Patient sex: M
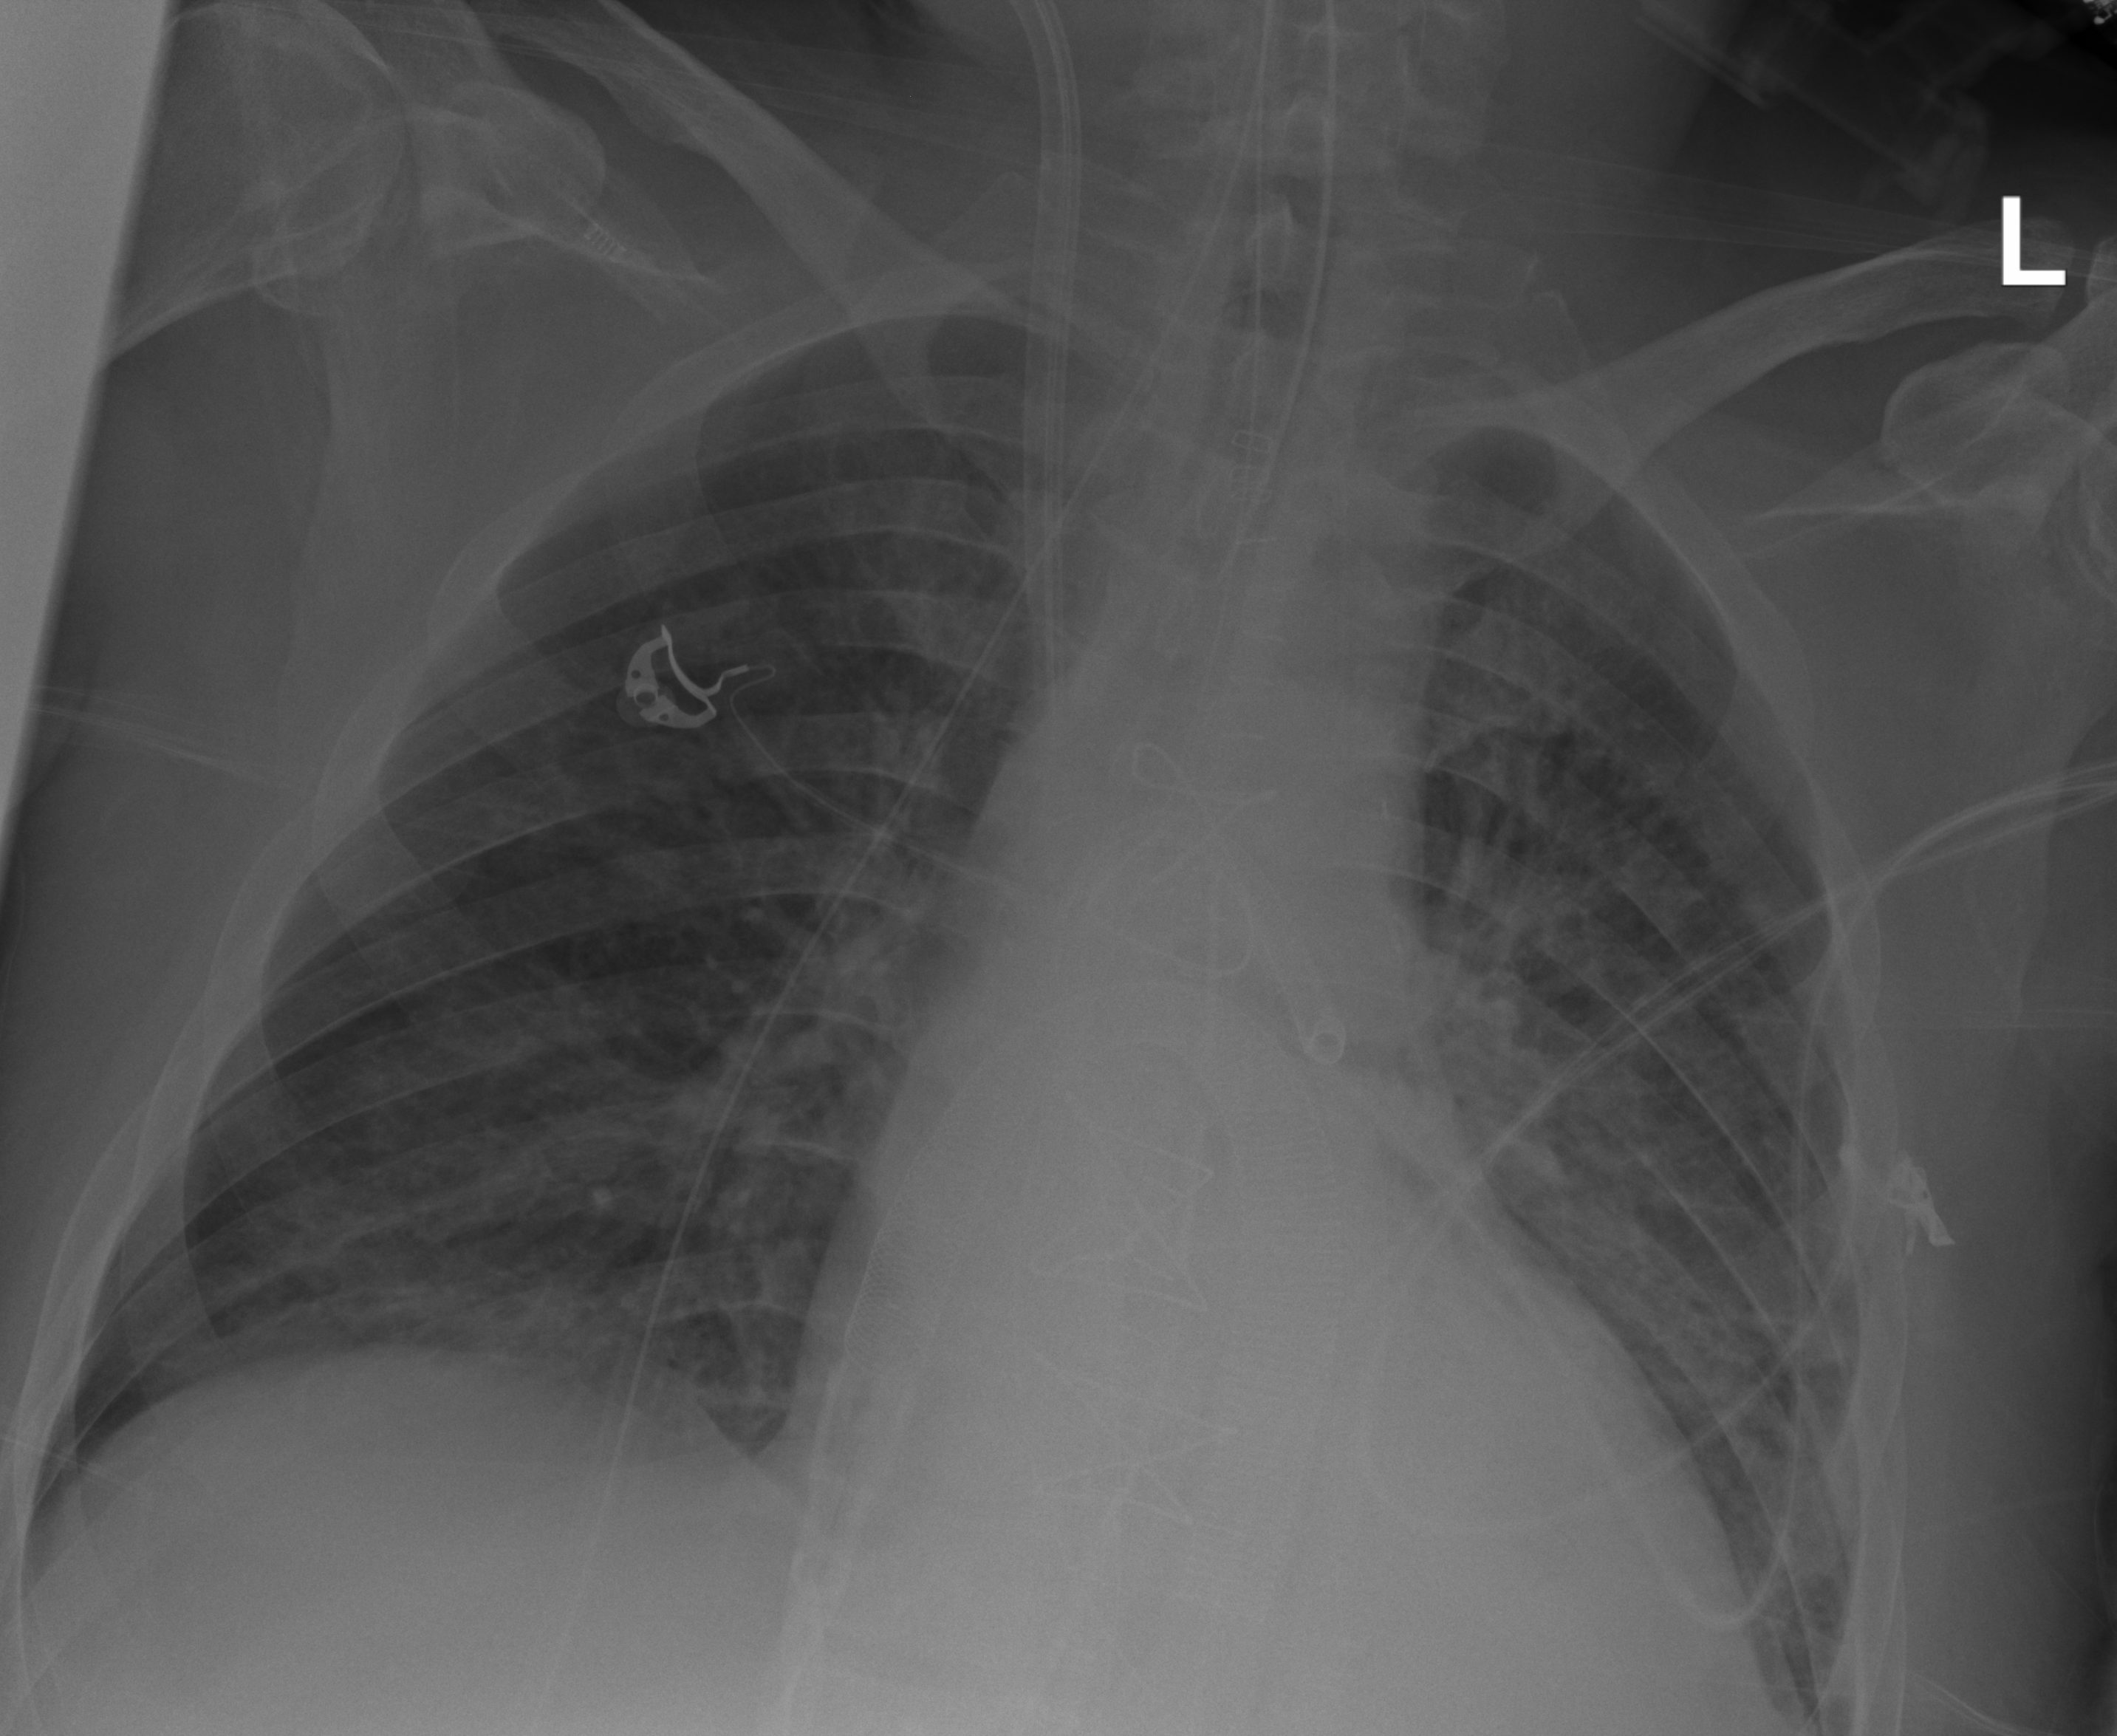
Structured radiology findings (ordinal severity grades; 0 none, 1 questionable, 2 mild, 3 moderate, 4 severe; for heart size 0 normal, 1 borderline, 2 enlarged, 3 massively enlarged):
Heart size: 2
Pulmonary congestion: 3
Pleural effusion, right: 0
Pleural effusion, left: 2
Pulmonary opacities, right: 2
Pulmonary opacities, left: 3
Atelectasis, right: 2
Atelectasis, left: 3